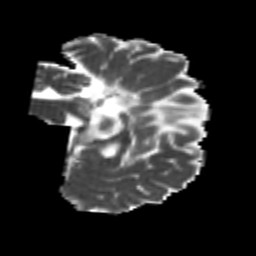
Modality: MD
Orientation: sagittal
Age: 20
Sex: male
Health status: healthy
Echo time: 0.074 s